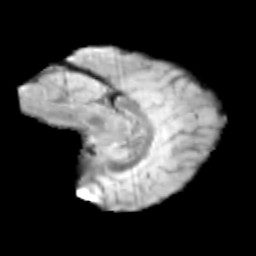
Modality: T2w
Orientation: sagittal
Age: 13
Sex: male
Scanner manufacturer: siemens
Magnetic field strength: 3 T
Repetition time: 3.8 s
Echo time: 0.07 s